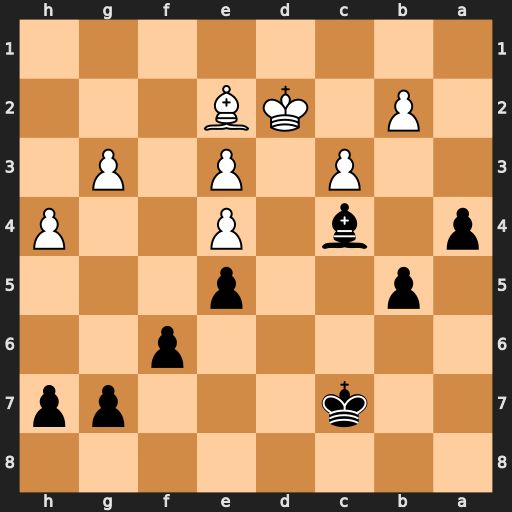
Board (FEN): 8/2k3pp/5p2/1p2p3/p1b1P2P/2P1P1P1/1P1KB3/8
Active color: b
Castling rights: -
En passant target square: -
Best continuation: Bxe2 Kxe2 h5